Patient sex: M
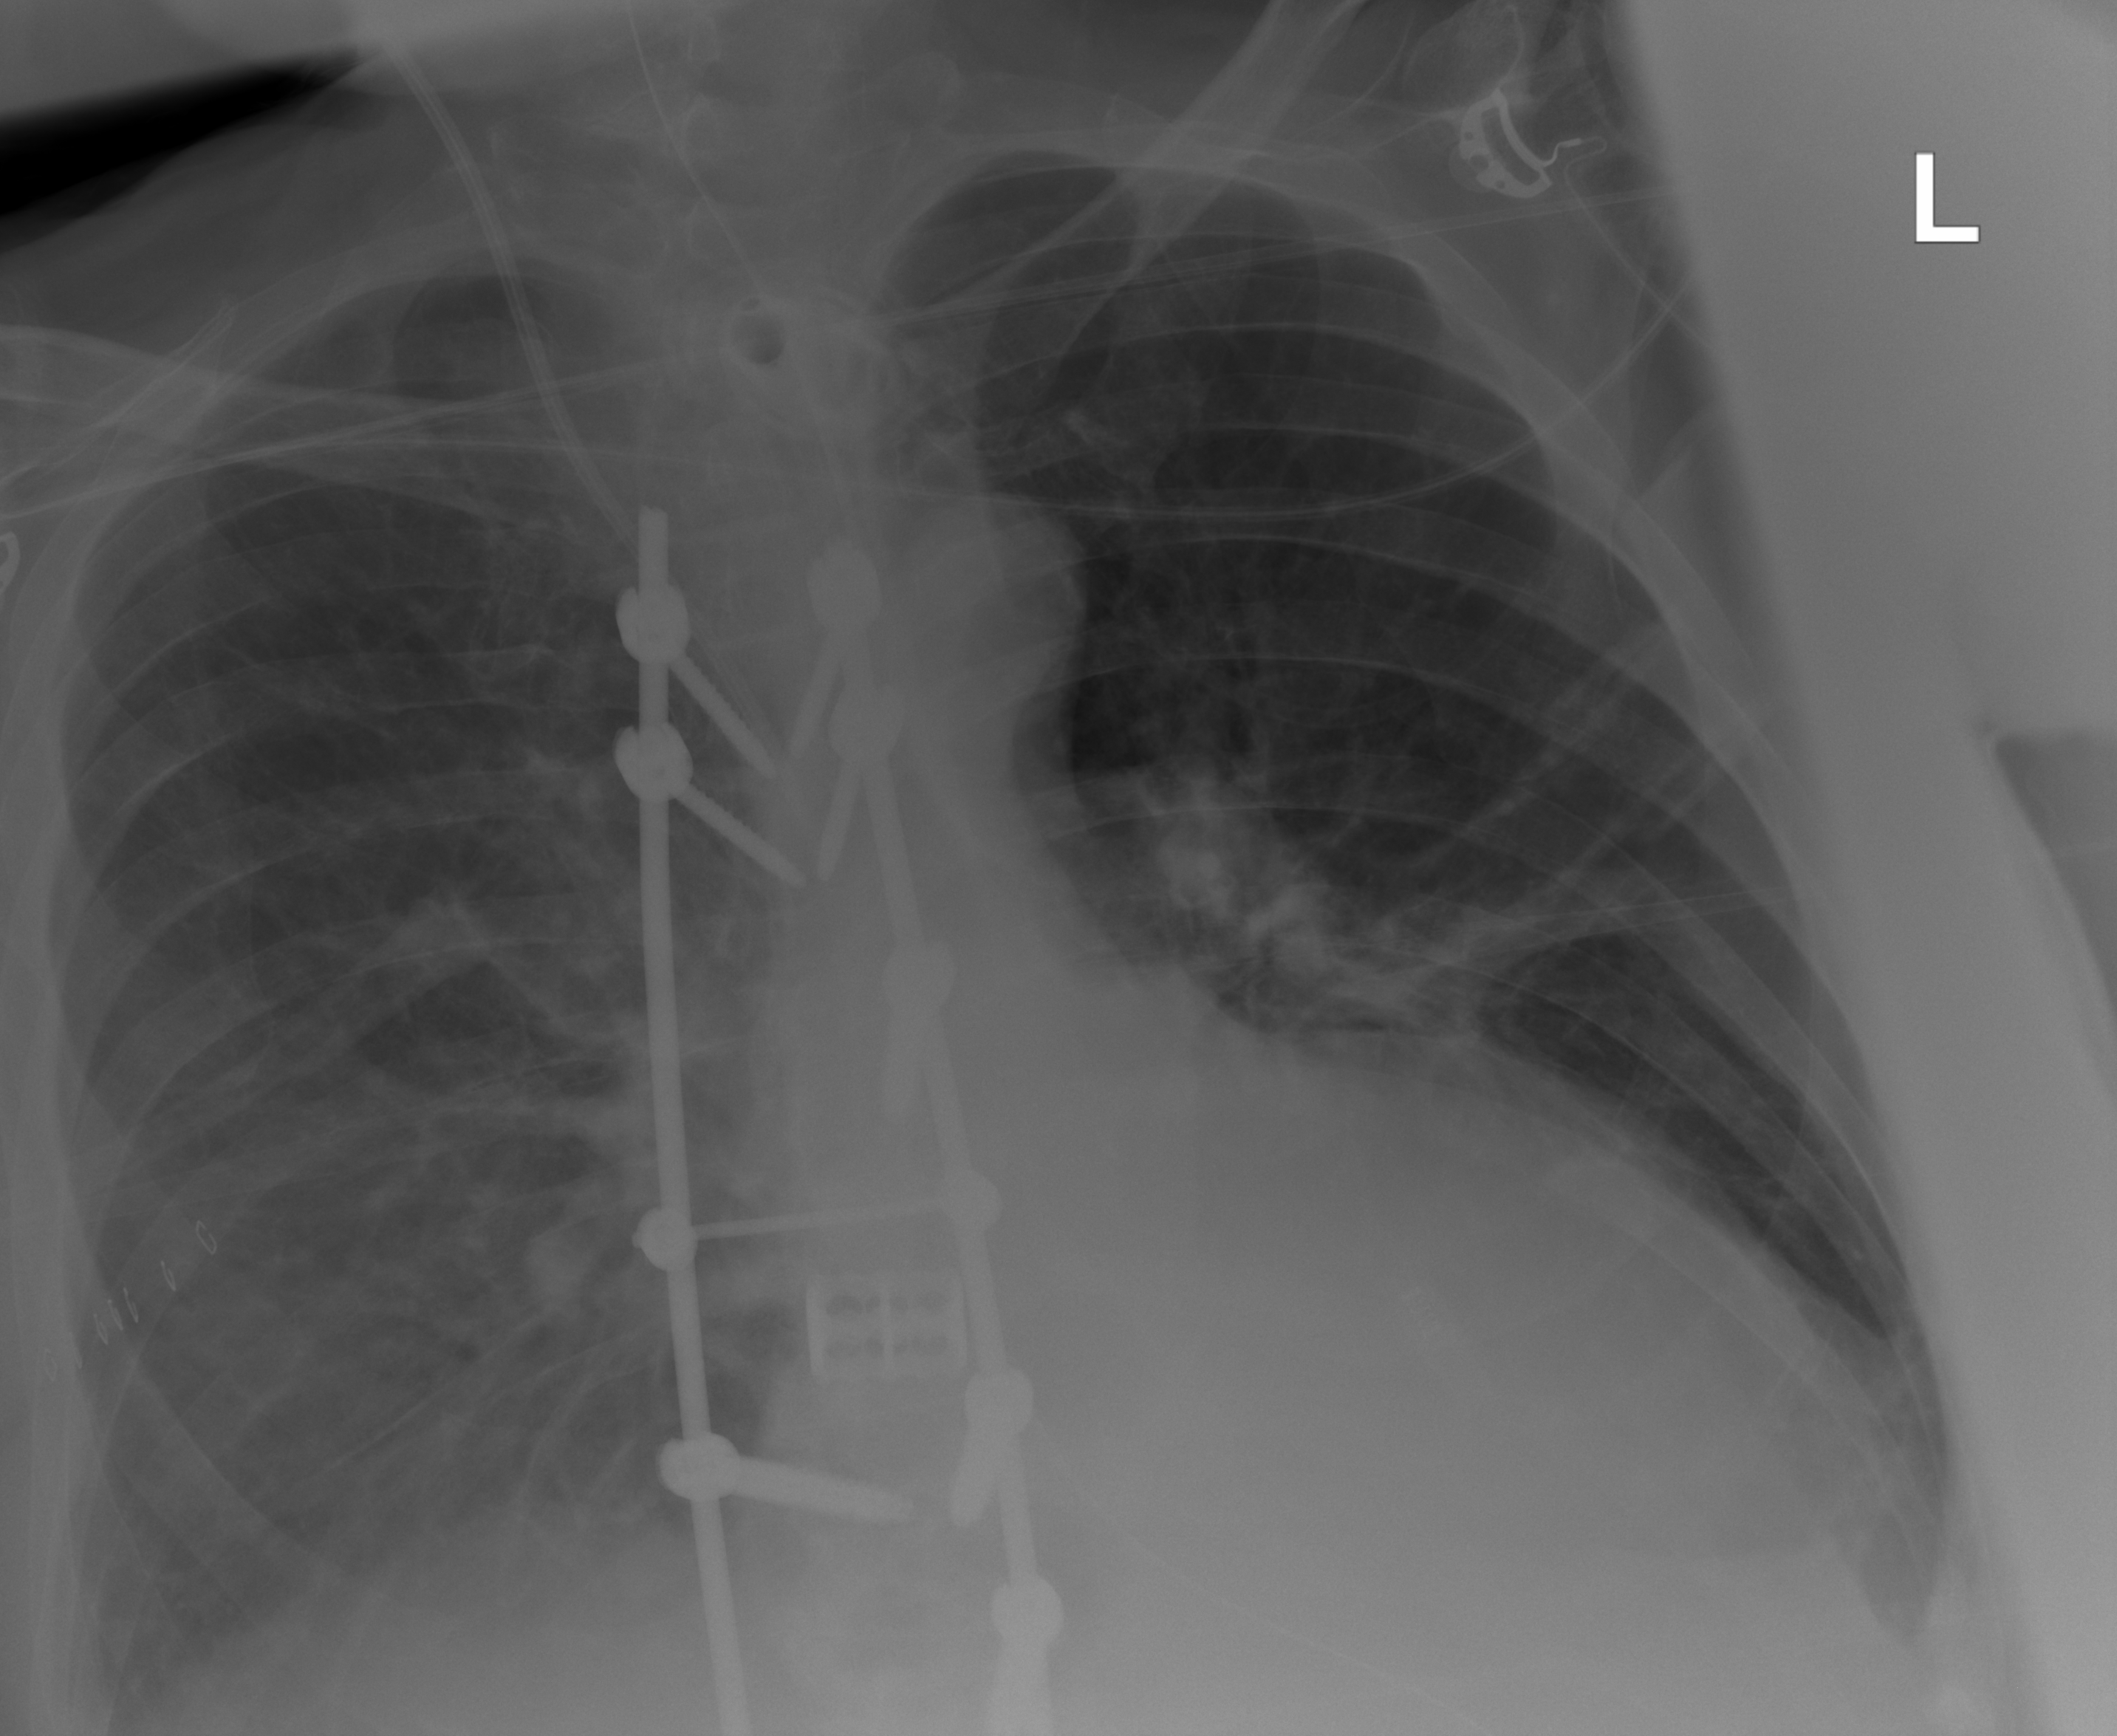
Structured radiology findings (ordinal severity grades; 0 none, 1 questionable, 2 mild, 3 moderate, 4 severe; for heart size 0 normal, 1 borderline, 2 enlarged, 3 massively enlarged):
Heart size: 2
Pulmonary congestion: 2
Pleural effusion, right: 3
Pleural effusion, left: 2
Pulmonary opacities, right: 2
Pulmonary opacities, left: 0
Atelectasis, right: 2
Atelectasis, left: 2